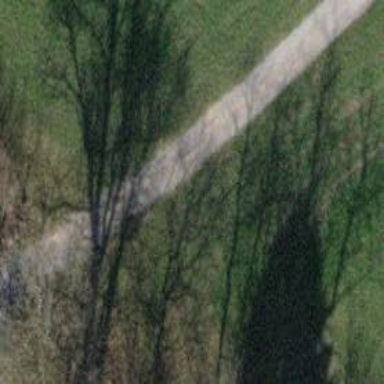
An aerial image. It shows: Gravel path with excellent trail visibility. The tracktype is grade 2.